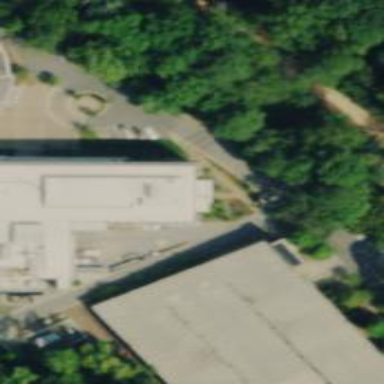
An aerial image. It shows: View of university building.